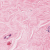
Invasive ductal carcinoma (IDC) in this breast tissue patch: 0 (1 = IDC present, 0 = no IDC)